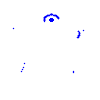
Particle: pion